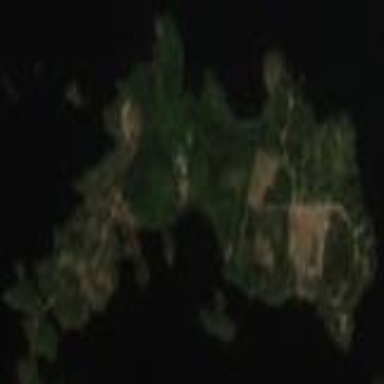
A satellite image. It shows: Island.